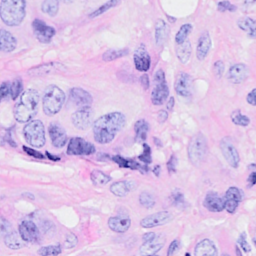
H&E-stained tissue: Breast